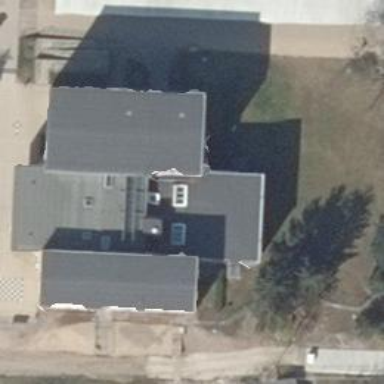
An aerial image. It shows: School building.